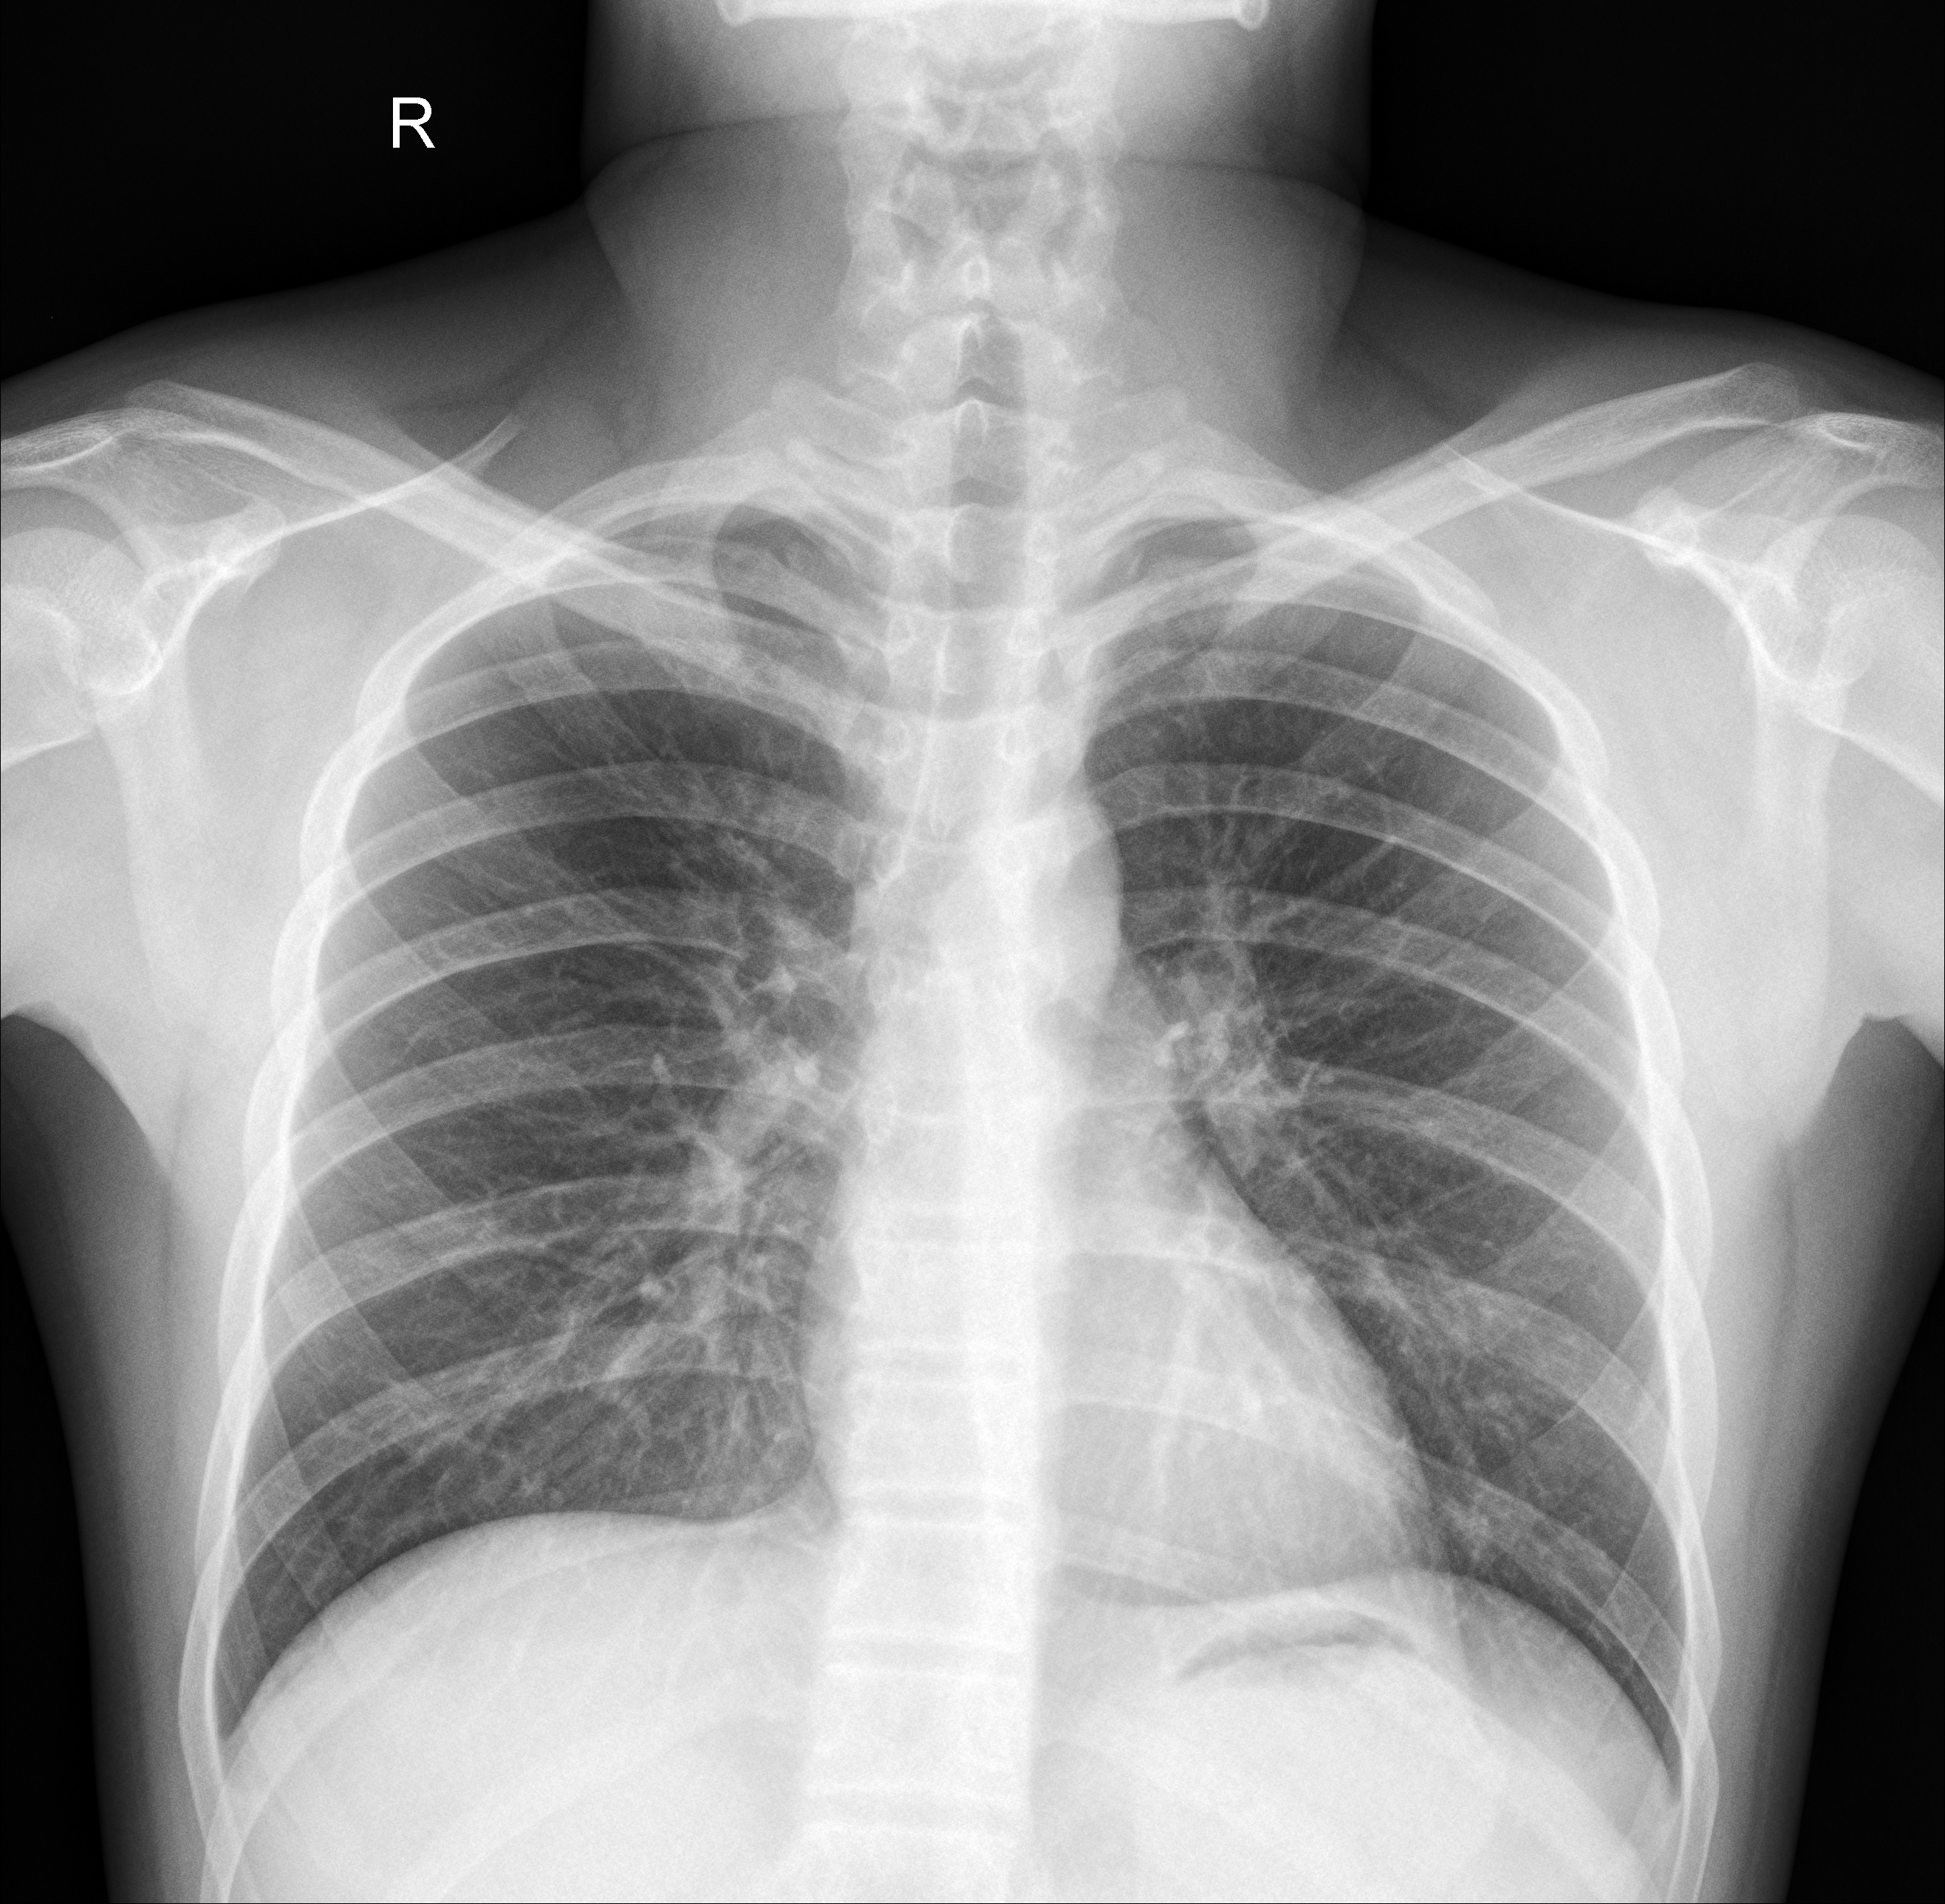
Diagnosis: NORMAL